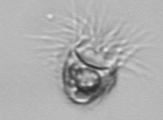
Label: Balanion